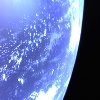
Label: water